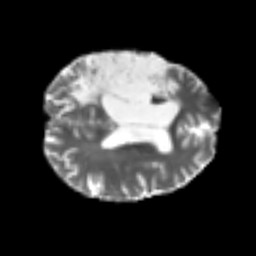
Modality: T2w
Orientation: axial
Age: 50
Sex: male
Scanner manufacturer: siemens
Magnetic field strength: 3 T
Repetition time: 4.987 s
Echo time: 0.0792 s